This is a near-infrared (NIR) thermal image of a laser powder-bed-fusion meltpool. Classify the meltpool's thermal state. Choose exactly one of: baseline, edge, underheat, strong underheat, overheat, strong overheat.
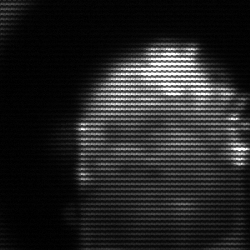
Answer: baseline